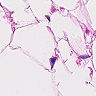
Metastatic tissue present: no